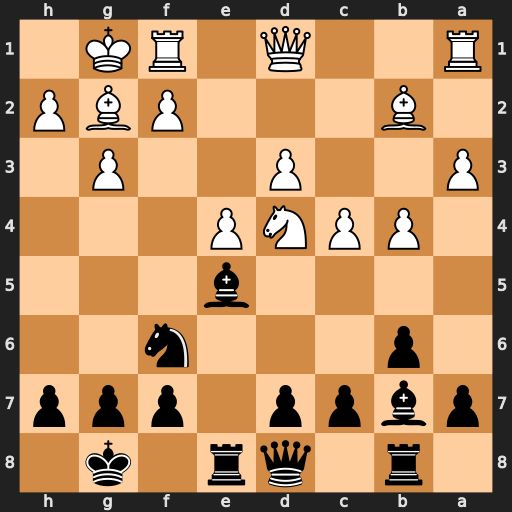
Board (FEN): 1r1qr1k1/pbpp1ppp/1p3n2/4b3/1PPNP3/P2P2P1/1B3PBP/R2Q1RK1
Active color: b
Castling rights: -
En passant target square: -
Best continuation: c5 f4 Bxd4+ Bxd4 cxd4